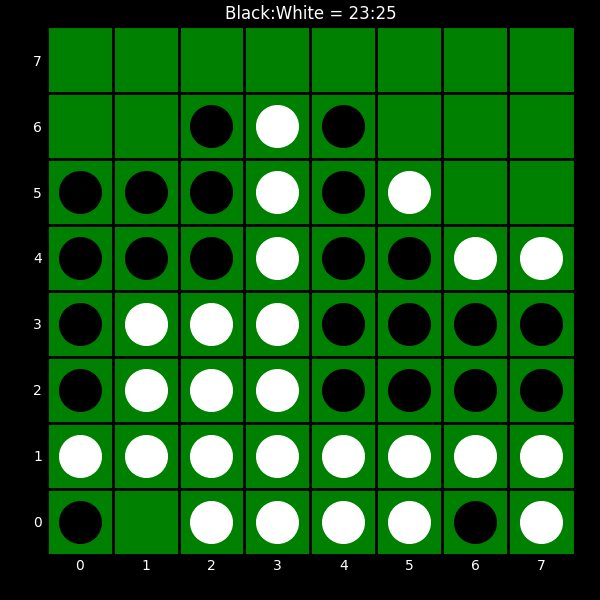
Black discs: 23
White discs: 25